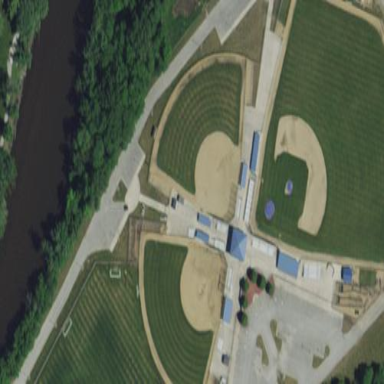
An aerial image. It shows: Baseball pitch for leisure land activities.